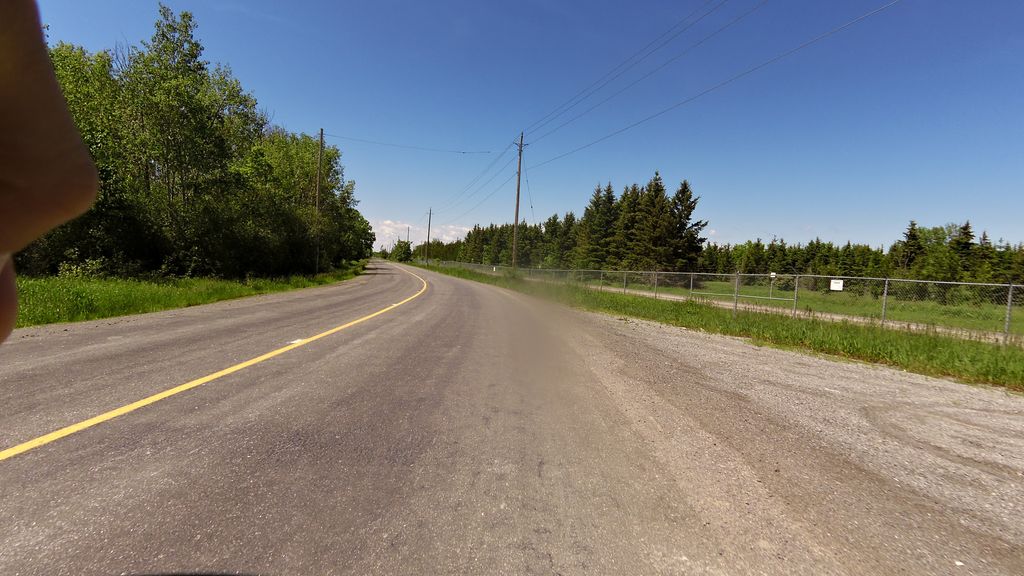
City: ottawa-gatineau